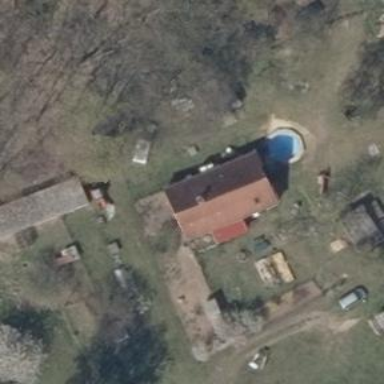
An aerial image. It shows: Simple and straightforward house.